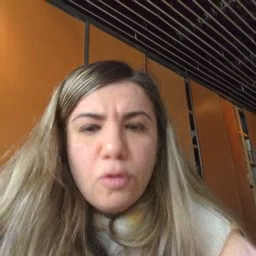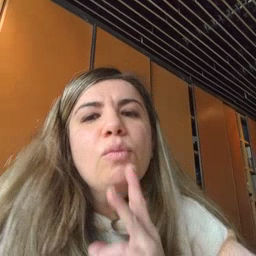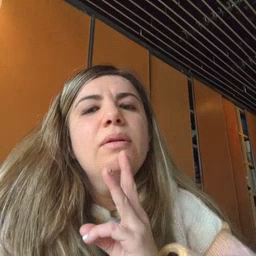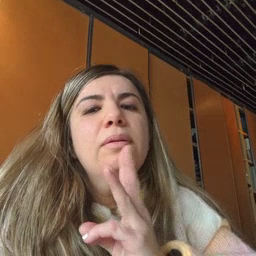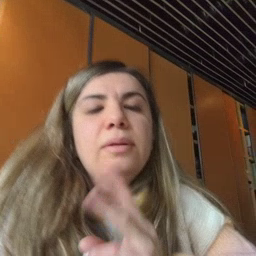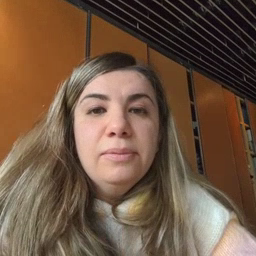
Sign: water